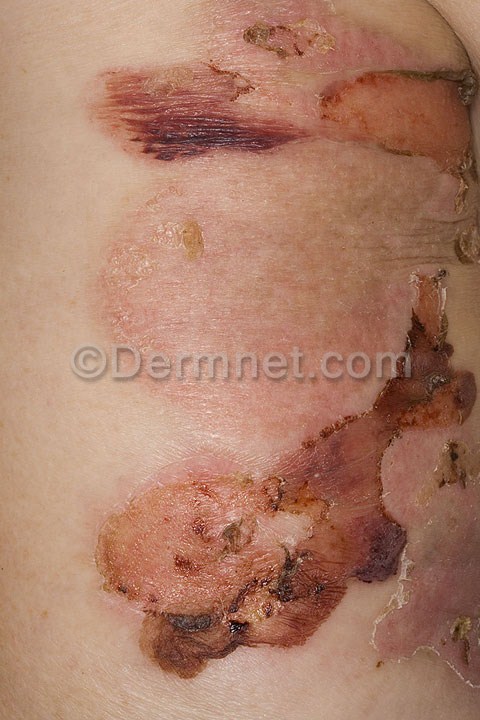
Disease: Bullous Disease Photos